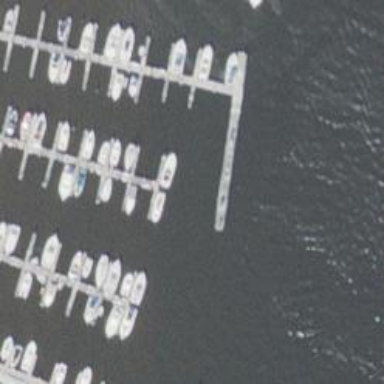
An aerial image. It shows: Man-made pier.